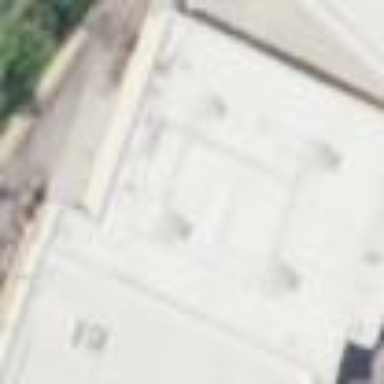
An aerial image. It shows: Building.